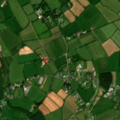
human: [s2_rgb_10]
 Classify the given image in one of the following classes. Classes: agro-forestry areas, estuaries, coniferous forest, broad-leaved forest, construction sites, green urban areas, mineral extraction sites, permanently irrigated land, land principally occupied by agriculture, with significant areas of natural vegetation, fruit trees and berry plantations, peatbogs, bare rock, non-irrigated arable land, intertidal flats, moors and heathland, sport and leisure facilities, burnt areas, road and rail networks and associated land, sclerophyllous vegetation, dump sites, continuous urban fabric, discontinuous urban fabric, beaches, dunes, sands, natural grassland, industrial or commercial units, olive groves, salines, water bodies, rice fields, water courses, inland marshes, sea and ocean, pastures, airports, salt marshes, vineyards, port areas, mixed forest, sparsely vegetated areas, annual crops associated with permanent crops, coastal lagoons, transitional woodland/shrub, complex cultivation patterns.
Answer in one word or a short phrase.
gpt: non-irrigated arable land, pastures, complex cultivation patterns